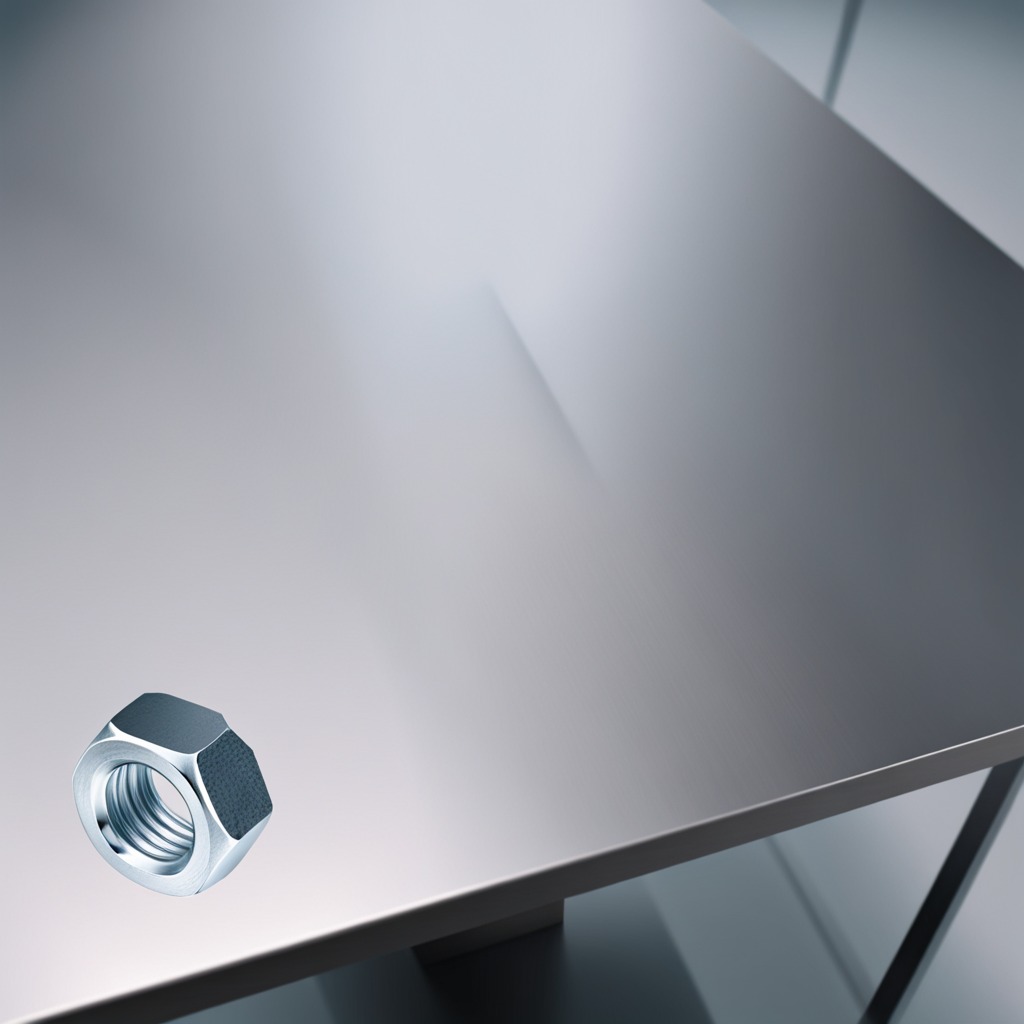
A metal nut is lying on the stainless steel table.